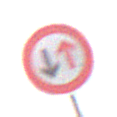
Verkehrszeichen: VorrangDesGegenverkehrs
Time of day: MorningAfternoon
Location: Outdoor (Nature)
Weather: Overcast
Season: NotSpecified
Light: Natural